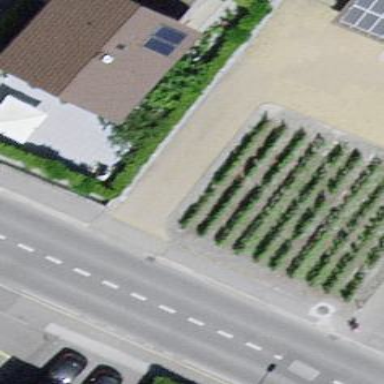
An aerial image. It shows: Vineyard where grapes are grown.